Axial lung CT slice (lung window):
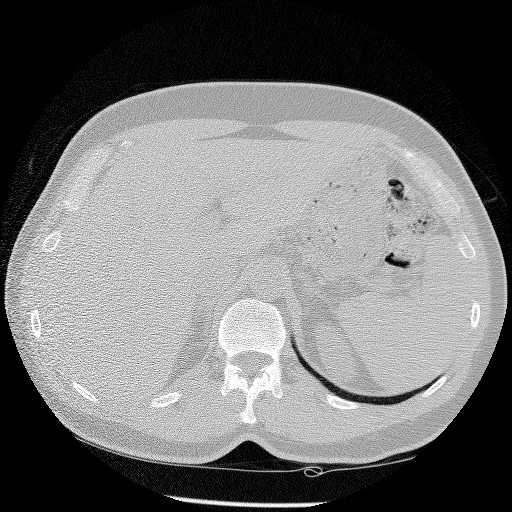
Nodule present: no